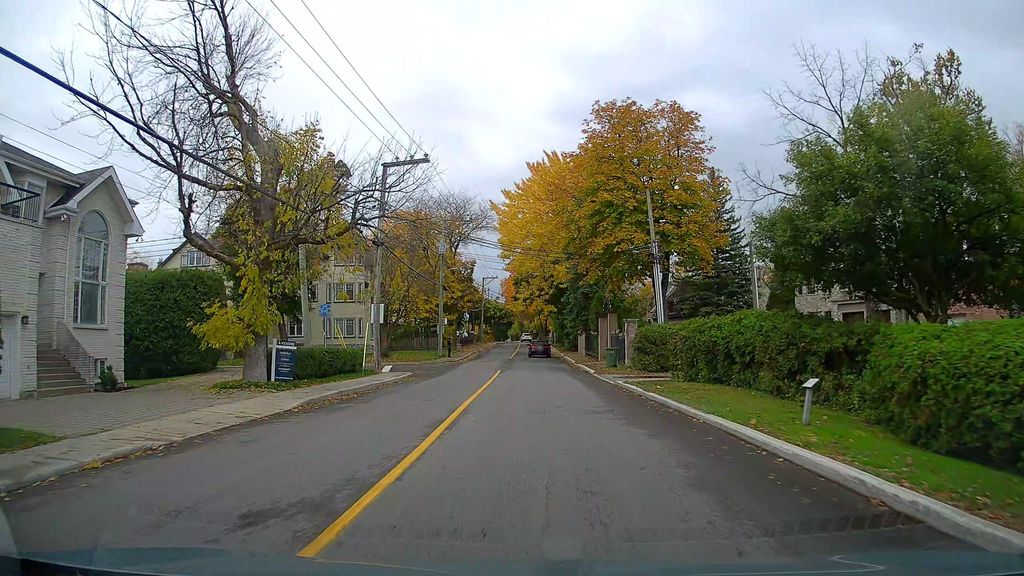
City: montreal